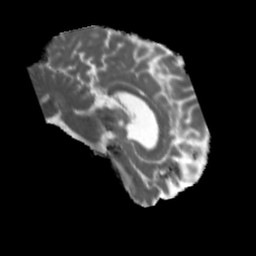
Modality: MD
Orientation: sagittal
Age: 43
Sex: male
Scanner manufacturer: siemens
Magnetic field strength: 3 T
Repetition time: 5.47 s
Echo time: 0.0854 s